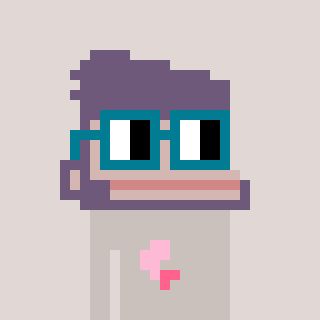
a pixel art character with square dark green glasses, a ape-shaped head and a foggrey-colored body on a warm background